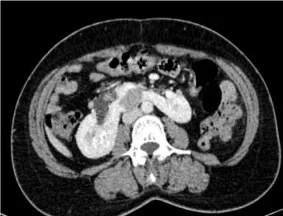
(A-D) Axial contrast enhanced CT abdomen showing well-defined heterogeneously enhancing solid mass arising from isthmus compressing and displacing adjoining second and proximal third portion of the duodenum (arrow in [A.
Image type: radiology (ct)